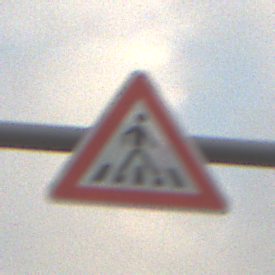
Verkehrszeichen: FussgaengerueberwegLinks
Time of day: MorningAfternoon
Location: Outdoor (Suburban)
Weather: Overcast
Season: NotSpecified
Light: Natural